Interaction volume radius: 10 \u00c5
Interaction volume height: 15 \u00c5
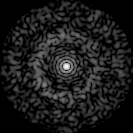
Disorder parameter: 0.8528